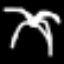
Label: palm tree